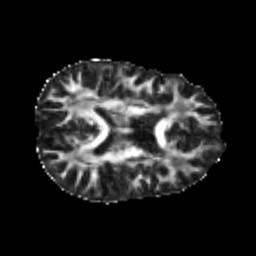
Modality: FA
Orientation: axial
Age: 24
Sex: male
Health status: healthy
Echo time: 0.074 s